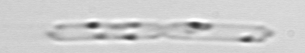
Label: Cerataulina_pelagica